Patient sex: M
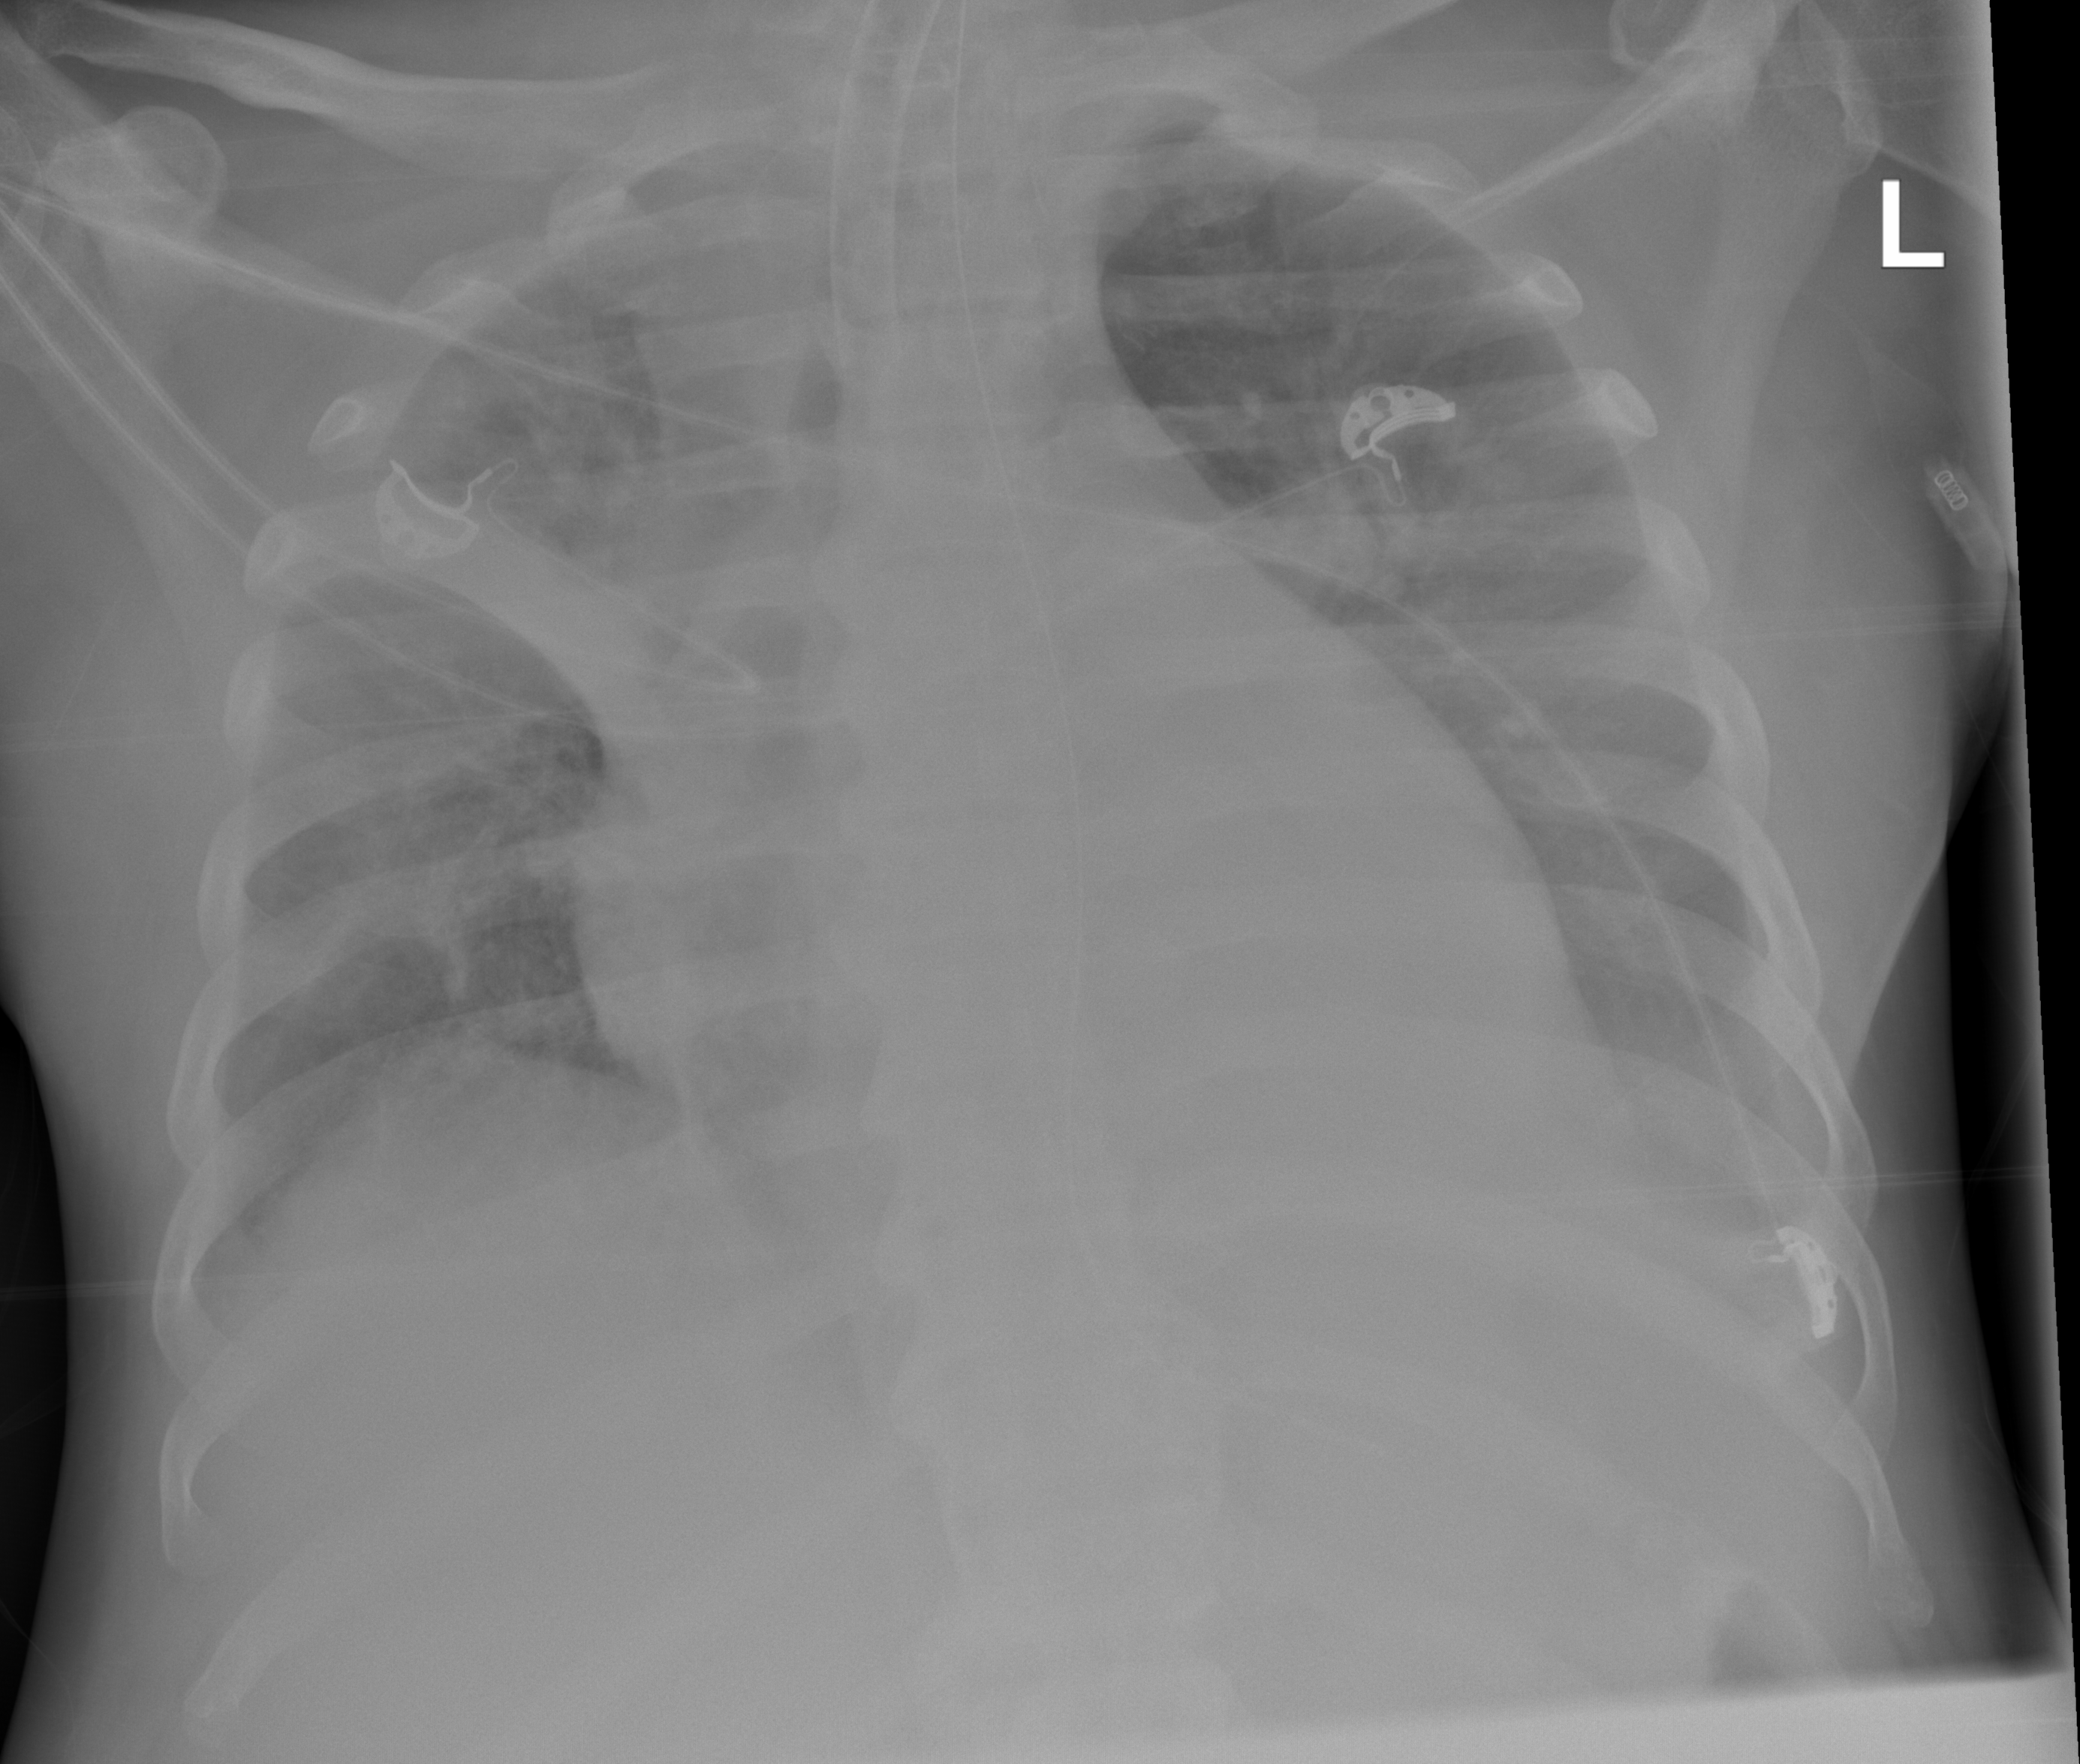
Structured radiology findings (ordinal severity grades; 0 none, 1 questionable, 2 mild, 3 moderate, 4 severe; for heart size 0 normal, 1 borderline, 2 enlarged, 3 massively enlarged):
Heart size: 2
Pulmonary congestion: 2
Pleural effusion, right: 2
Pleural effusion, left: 2
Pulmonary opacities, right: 2
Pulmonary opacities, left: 0
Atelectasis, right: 2
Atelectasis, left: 0